Aerial crown-view tile of a tropical tree (Barro Colorado Island, Panama), acquired 20240813:
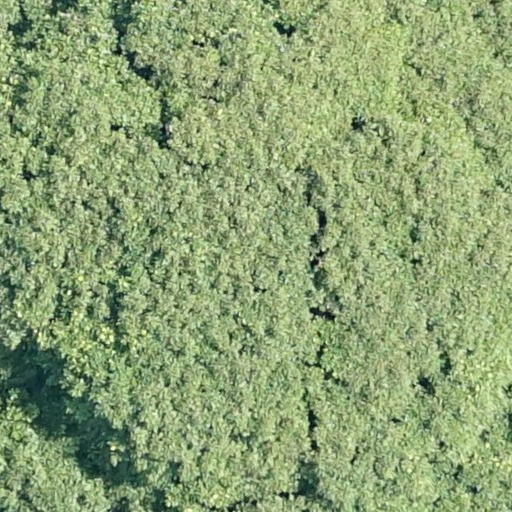
Species: Dipteryx oleifera
GBIF accepted scientific name: Dipteryx oleifera
Crown area: 721.808 m²